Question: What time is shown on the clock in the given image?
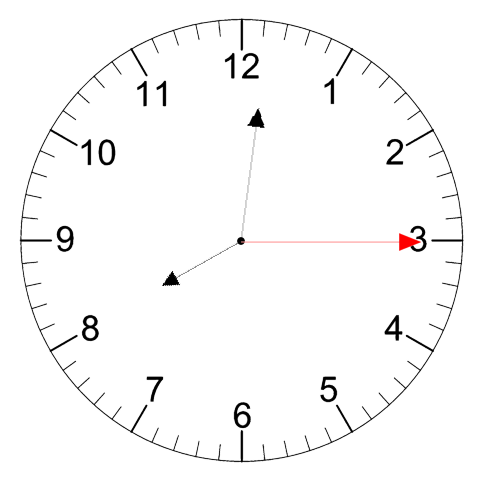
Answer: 08:01:15